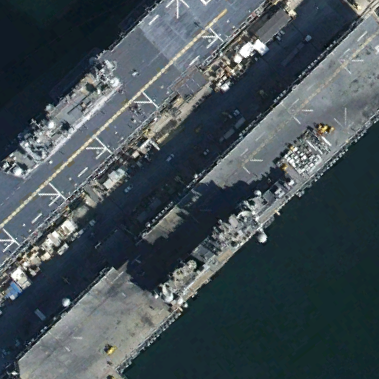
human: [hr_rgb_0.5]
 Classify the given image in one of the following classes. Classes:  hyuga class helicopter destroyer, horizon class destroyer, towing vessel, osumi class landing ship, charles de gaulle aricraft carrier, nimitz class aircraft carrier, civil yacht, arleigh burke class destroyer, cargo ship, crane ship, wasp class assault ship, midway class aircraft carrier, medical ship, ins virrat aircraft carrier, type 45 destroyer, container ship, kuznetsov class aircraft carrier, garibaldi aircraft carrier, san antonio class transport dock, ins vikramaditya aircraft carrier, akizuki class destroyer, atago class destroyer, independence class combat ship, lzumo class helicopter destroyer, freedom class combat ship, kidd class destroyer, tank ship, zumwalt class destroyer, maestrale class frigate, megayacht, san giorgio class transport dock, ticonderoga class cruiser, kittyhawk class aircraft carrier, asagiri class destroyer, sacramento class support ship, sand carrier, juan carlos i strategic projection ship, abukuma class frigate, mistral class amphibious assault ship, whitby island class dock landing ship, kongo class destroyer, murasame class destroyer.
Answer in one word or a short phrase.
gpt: Wasp class assault ship